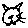
Label: cat